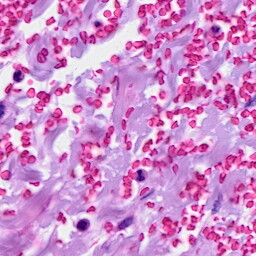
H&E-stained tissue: Breast